Field crop: maize
Growth stage: 2
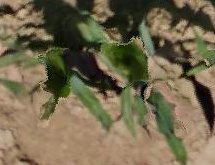
Species: maize